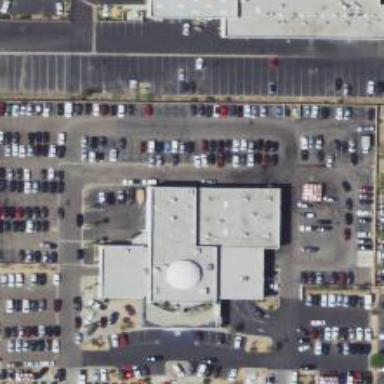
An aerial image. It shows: Commercial building with car shop.